Interaction volume radius: 10 \u00c5
Interaction volume height: 30 \u00c5
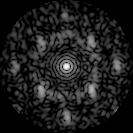
Disorder parameter: 0.557